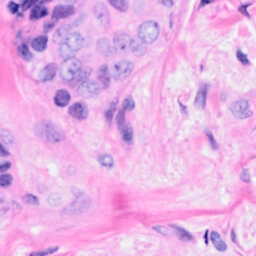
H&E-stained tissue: Breast